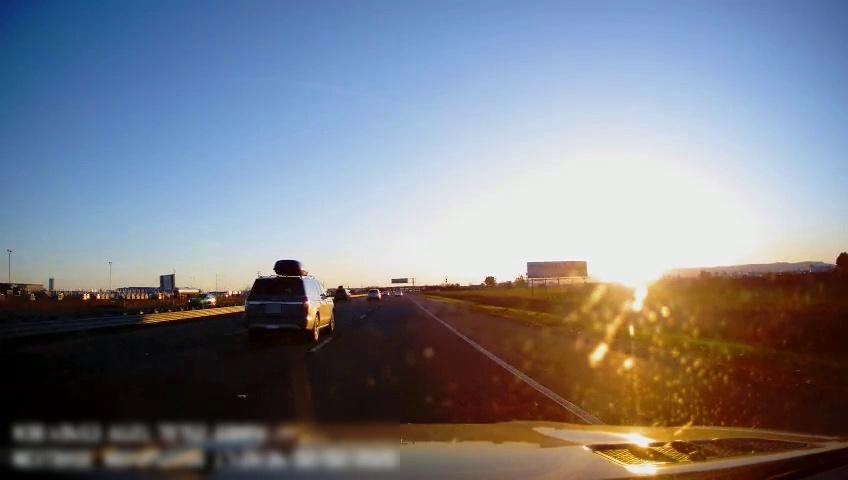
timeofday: Day
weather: Sunny
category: Drivable Space
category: Vehicles | SUV
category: Vehicles | SUV
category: Vehicles | SUV
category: Vehicles | SUV
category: Lanes | Alternate Lane
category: Lanes | Alternate Lane
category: Lanes | Current Lane
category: Lanes | Alternate Lane
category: Traffic | Signs